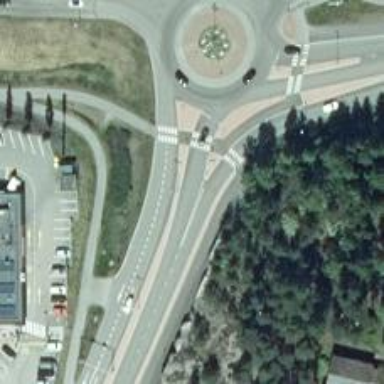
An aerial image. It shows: Marked crossing on asphalt cycleway.